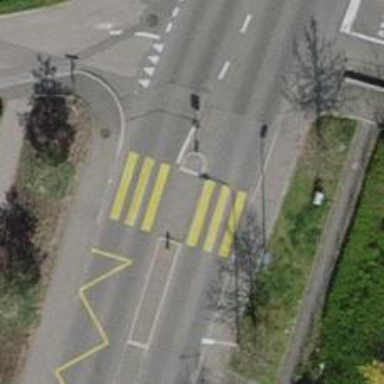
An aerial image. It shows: Asphalt footway with marked zebra crossing and island.